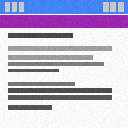
Screen state: on